Interaction volume radius: 10 \u00c5
Interaction volume height: 10 \u00c5
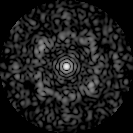
Disorder parameter: 0.693